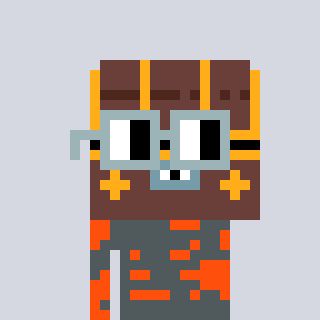
a pixel art character with square dark gray glasses, a treasure chest-shaped head and a orange-colored body on a cool background